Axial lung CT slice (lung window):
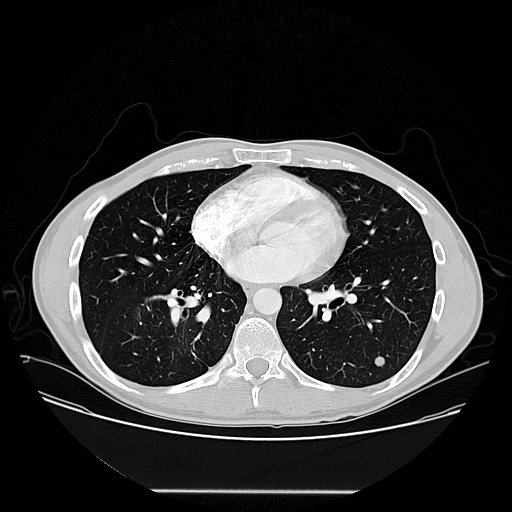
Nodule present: yes
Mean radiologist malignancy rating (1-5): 2.75